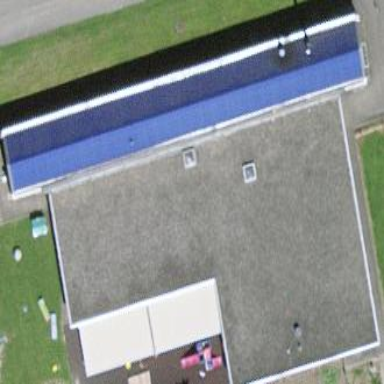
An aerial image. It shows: Kindergarten building.